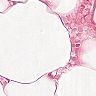
Metastatic tissue present: no